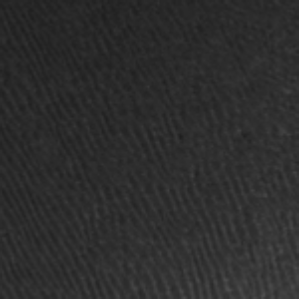
Label: frost